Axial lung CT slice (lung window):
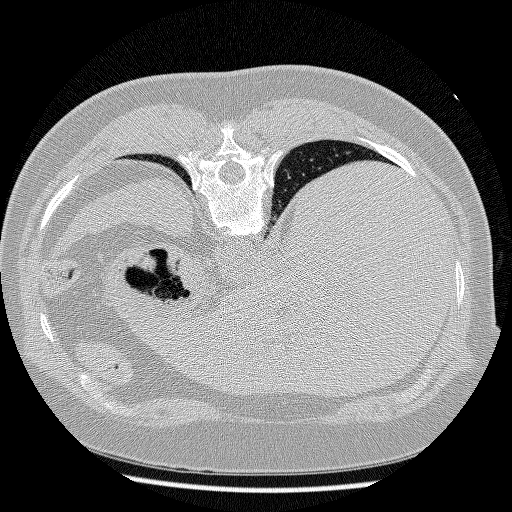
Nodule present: no